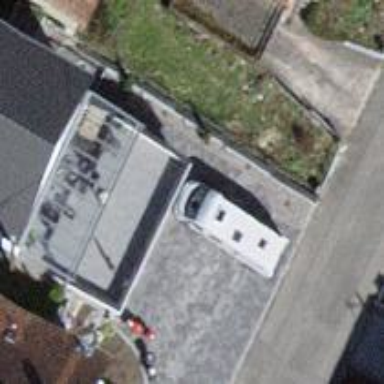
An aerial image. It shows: Garage building.